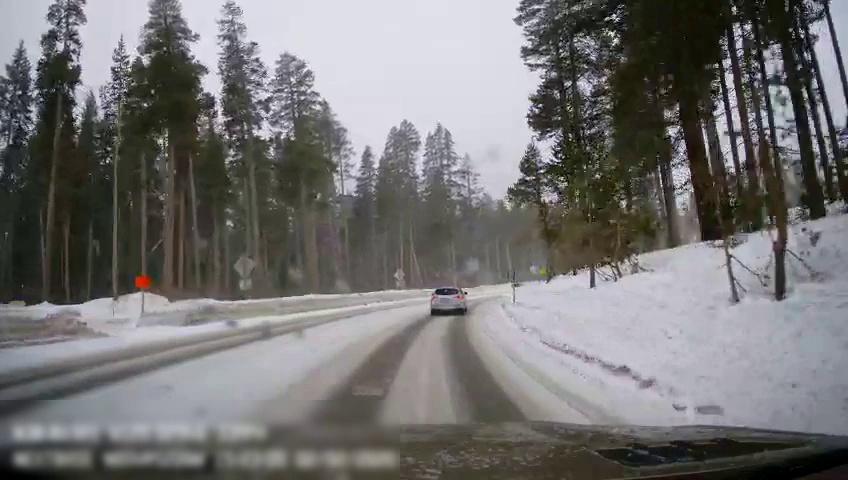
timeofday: Day
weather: Snowy
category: Drivable Space
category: Vehicles | SUV
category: Traffic | Signs
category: Traffic | Signs